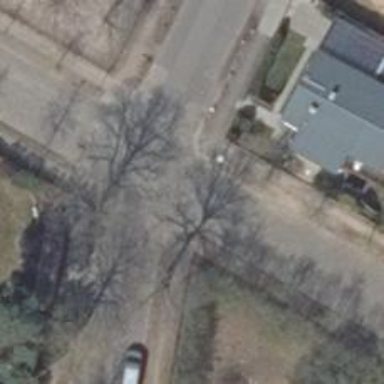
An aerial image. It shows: Unmarked crossing on the road.